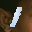
Label: 1